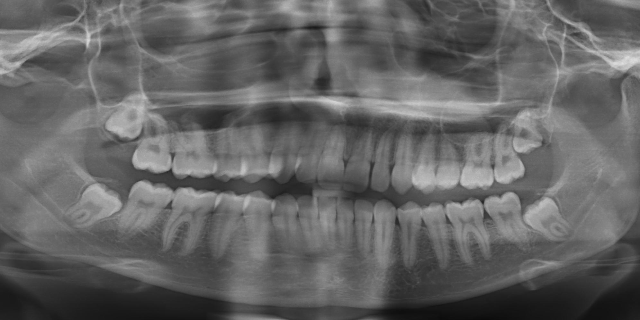
adult